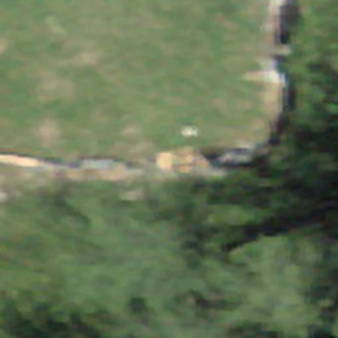
Label: other